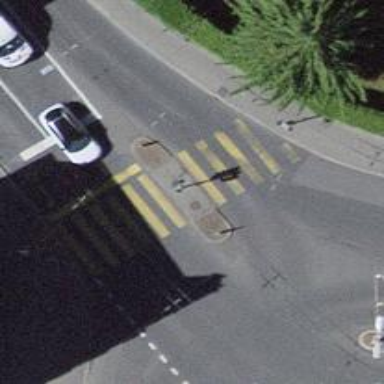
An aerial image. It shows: Crossing with traffic signals and central island.